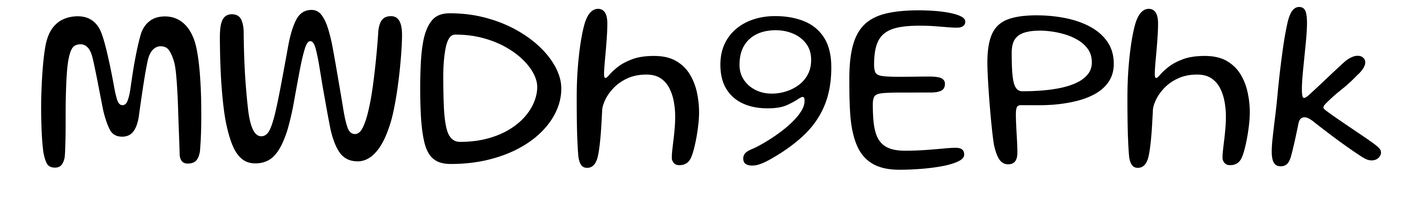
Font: Gluten_Light